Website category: university
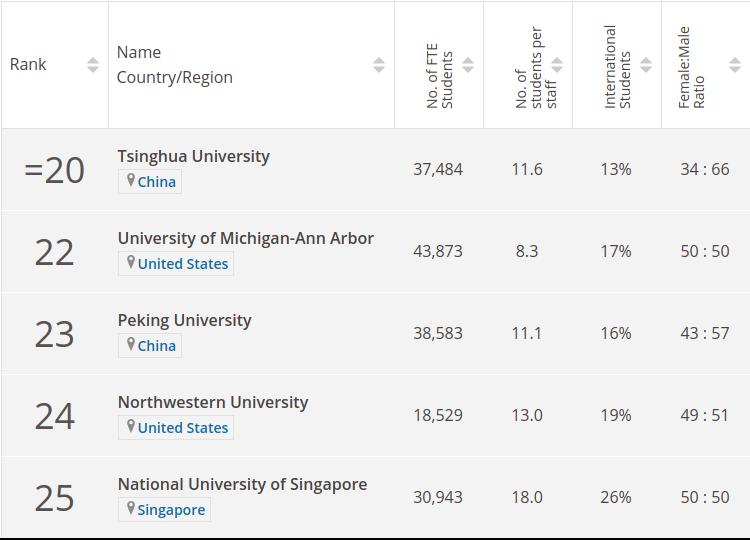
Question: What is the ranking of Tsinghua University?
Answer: =20

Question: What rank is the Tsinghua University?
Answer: =20

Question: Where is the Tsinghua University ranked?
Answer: =20

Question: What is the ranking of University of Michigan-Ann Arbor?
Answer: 22

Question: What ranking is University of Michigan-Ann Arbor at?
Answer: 22

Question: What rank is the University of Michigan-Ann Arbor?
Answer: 22

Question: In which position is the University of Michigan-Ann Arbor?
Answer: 22

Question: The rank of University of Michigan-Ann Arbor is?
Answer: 22

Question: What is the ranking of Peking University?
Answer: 23

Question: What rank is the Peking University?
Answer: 23

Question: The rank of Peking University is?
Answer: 23

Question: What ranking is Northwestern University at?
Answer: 24

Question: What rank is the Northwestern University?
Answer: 24

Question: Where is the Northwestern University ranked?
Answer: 24

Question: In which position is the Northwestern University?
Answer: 24

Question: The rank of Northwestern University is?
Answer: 24

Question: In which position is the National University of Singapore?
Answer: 25

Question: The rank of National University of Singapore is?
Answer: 25

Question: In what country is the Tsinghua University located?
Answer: China

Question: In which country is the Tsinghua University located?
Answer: China

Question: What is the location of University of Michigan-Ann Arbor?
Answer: United States

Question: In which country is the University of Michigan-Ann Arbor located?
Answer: United States

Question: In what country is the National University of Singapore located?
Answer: Singapore

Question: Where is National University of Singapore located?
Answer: Singapore

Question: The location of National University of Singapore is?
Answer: Singapore

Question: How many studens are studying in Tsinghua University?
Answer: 37,484

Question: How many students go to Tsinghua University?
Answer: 37,484

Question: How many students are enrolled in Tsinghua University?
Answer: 37,484

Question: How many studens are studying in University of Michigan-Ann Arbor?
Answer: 43,873

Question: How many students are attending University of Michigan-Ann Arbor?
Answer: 43,873

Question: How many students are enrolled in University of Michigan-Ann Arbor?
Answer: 43,873

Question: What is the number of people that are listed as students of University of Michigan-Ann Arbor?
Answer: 43,873

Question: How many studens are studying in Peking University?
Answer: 38,583

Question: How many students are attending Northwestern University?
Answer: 18,529

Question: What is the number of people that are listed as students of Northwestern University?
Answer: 18,529

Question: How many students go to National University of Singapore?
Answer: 30,943

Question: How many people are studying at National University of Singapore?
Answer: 30,943

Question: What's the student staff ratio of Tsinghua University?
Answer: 11.6

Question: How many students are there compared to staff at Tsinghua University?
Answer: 11.6

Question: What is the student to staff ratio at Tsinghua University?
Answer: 11.6

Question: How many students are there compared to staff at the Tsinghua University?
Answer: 11.6

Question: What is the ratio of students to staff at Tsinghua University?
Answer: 11.6

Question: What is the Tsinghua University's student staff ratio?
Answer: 11.6

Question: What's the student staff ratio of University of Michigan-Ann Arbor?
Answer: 8.3

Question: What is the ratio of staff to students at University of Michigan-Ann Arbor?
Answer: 8.3

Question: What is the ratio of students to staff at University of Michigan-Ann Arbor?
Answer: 8.3

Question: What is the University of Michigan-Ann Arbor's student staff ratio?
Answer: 8.3

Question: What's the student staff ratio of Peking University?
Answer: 11.1

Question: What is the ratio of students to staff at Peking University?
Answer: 11.1

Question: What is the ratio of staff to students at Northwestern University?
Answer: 13.0

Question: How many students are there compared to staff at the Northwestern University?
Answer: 13.0

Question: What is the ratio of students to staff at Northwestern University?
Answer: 13.0

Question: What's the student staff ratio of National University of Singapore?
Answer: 18.0

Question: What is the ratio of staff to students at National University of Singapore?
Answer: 18.0

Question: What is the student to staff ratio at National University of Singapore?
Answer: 18.0

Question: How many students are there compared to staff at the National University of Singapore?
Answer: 18.0

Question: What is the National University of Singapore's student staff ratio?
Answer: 18.0

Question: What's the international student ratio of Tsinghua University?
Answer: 13%

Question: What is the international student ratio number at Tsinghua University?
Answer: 13%

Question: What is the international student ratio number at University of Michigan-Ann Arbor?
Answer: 17%

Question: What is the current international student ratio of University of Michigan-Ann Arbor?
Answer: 17%

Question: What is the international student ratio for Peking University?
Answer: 16%

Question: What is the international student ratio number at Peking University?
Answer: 16%

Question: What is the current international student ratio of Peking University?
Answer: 16%